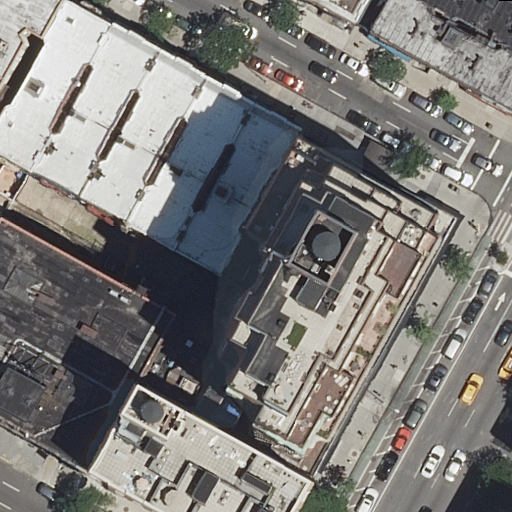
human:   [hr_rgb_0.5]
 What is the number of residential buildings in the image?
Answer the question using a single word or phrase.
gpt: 12

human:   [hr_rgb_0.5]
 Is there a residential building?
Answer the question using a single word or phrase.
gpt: yes

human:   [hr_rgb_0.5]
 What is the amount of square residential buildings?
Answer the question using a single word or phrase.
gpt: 0

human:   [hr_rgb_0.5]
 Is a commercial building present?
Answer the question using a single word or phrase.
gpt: no

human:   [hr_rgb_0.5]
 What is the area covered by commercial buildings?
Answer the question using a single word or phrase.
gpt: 0m2

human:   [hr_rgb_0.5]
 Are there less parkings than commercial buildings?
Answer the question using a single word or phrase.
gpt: no

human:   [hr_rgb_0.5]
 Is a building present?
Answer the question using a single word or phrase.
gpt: yes

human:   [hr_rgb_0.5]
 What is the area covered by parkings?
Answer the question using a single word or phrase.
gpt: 1090m2

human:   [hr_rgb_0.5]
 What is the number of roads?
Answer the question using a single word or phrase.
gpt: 7

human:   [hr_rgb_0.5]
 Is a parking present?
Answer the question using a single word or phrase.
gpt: yes

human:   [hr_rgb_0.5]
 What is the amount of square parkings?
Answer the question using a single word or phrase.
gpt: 0

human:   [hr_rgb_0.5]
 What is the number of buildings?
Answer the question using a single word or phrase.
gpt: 12

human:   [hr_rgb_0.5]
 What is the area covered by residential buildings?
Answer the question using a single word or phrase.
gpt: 5327m2

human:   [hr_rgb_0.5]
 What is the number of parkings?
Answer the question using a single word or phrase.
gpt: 1

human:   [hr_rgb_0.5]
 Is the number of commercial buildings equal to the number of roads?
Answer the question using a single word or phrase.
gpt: no

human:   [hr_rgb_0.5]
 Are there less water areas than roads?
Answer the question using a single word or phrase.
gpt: yes

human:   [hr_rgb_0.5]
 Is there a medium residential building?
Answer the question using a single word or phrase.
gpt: yes

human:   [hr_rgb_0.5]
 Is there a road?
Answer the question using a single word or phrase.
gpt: yes

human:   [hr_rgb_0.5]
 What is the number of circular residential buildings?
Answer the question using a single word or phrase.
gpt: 0

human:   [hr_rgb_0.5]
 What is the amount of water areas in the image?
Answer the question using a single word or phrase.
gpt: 0

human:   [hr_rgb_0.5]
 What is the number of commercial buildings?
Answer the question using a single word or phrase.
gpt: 0

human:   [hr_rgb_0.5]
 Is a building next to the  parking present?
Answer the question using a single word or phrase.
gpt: yes

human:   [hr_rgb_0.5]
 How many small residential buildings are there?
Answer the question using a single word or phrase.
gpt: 3

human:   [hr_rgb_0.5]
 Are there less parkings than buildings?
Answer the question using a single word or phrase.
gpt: yes

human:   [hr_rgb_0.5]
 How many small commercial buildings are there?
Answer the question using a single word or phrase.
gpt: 0

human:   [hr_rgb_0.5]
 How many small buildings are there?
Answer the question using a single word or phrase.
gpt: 3

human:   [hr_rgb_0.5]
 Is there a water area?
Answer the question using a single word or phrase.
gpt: no

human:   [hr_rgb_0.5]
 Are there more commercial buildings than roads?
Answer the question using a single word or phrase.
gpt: no

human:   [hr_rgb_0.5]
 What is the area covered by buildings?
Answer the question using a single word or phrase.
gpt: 5327m2

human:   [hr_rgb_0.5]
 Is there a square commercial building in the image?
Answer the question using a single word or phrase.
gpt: no

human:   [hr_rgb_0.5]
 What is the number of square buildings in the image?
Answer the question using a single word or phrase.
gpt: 0

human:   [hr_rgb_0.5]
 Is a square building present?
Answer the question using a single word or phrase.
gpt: no

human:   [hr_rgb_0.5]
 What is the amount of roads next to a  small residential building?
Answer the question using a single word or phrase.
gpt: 7

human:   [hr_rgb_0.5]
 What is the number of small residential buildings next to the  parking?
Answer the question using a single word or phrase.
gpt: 3

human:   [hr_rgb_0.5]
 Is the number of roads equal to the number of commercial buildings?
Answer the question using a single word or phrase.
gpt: no

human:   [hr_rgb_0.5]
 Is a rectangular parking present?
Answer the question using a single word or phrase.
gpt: yes

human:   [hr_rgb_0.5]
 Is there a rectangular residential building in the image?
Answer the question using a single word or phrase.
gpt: yes

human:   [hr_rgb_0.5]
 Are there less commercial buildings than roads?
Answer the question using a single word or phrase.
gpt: yes

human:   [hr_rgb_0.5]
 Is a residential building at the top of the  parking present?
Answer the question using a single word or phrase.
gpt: yes

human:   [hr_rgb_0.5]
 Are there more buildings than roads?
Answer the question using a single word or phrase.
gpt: yes

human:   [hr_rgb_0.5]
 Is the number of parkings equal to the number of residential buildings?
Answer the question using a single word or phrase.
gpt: no

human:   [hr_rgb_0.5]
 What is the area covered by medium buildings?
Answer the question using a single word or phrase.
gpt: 1929m2

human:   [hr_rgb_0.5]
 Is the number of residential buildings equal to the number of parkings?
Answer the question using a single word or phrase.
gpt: no

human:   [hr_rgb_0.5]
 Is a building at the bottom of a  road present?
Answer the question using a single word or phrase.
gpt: yes

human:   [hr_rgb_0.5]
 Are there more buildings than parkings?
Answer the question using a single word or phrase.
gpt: yes

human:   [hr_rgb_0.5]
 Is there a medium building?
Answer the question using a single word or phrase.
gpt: yes

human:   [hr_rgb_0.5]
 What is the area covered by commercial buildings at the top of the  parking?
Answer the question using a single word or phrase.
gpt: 0m2

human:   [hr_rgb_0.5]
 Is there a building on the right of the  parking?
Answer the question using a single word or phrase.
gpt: yes

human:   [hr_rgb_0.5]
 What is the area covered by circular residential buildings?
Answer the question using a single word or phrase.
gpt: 0m2

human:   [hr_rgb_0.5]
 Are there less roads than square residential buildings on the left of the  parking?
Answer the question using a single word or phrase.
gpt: no

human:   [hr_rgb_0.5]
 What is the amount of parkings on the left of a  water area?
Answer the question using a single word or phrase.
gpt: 0

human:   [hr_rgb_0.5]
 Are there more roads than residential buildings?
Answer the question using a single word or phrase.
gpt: no

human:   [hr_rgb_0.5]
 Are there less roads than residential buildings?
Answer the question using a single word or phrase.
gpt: yes

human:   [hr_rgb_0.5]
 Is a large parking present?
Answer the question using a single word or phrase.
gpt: yes

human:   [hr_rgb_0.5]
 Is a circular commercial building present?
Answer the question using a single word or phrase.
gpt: no

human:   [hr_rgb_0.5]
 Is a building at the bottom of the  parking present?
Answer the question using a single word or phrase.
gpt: yes

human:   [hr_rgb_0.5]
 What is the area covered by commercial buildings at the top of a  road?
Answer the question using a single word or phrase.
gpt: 0m2

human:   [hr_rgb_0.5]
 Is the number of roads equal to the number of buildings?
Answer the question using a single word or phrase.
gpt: no

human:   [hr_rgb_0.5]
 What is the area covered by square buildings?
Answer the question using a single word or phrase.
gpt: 0m2

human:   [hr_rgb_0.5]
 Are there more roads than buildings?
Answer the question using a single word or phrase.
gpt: no

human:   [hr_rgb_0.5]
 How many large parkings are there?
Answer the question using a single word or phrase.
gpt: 1

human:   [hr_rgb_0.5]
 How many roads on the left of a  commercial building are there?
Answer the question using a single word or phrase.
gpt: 0

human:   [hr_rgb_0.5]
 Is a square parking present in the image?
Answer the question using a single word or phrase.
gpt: no

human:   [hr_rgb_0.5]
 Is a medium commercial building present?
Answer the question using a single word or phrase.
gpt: no